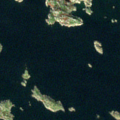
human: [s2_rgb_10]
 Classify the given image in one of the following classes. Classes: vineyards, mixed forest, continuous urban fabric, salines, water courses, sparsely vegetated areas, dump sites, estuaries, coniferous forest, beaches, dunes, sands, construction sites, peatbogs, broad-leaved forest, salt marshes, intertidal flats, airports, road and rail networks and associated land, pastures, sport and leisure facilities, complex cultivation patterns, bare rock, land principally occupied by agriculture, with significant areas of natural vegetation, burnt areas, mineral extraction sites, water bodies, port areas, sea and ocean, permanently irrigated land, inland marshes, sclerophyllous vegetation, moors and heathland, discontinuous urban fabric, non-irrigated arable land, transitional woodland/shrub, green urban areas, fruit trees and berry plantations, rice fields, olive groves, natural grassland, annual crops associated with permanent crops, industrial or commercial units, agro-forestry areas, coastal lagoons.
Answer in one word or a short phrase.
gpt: non-irrigated arable land, sea and ocean